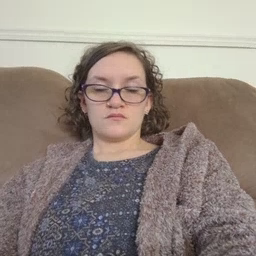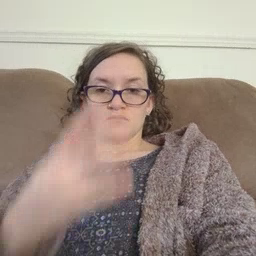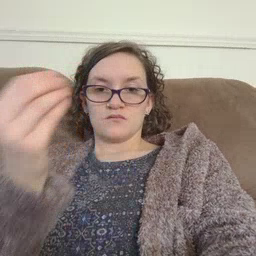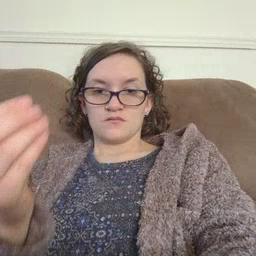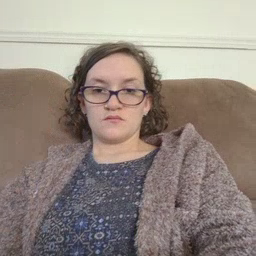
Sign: go